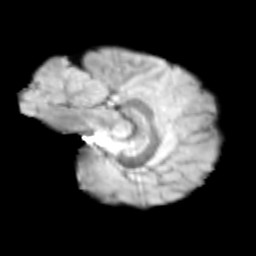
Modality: T2w
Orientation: sagittal
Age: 10
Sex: female
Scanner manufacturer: siemens
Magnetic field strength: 3 T
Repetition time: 3.8 s
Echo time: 0.07 s